Aerial crown-view tile of a tropical tree (Barro Colorado Island, Panama), acquired 20240611:
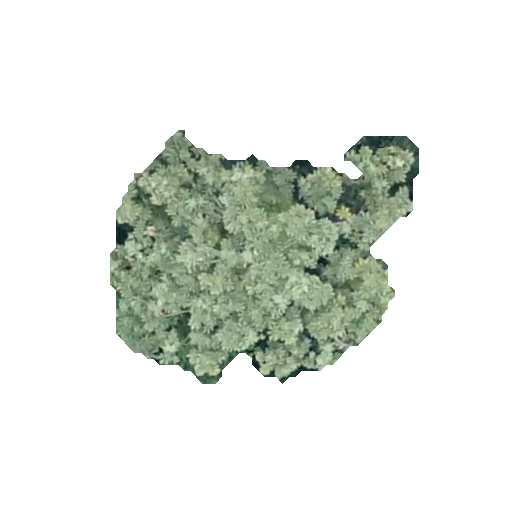
Species: Cecropia insignis
GBIF accepted scientific name: Cecropia insignis
Crown area: 88.359 m²